Question: I'm trying to do a skin for Rainmeter which display reputation score and number of badges from an user profile page. Everything works great if the user have at least one badge from each category (gold, silver, bronze), but in my case for example, I don't have any gold badges yet and the skin looks something like . The desired output will be something like Stack Overflow 401 0 1 7. My actual code is the following.
'''
[Rainmeter]
Author=Dragos Sandu
Update=1000
DynamicWindowSize=1
[Metadata]
Name=Stack Overflow Stats
Author=Dragos Sandu
Version=28 March 2015 rev 1
License=Creative Commons Attribution-Non-Commercial-Share Alike 3.0
Information=Simple stats displaying for Stack Overflow
[Variables]
FontName=Trebuchet MS
FontSize=12
[MeasureAll]
Measure=Plugin
Plugin=Plugins\WebParser.dll
URL=http://stackoverflow.com/users/<PHONE>/dragos-sandu
RegExp=(?siU)<span class="reputation-score">(.*)</span>.*<span class="badgecount">(.*)</span>.*<span class="badgecount">(.*)</span>.*<span class="badgecount">(.*)</span>
[MeasureReputation]
Measure=Plugin
Plugin=WebParser
URL=[MeasureAll]
StringIndex=1
[MeasureGold]
Measure=Plugin
Plugin=WebParser
URL=[MeasureAll]
StringIndex=2
[MeasureSilver]
Measure=Plugin
Plugin=WebParser
URL=[MeasureAll]
StringIndex=3
[MeasureBronze]
Measure=Plugin
Plugin=WebParser
URL=[MeasureAll]
StringIndex=4
[MeterText]
Meter=String
Prefix="Stack Overflow "
FontFace=#FontName#
FontColor=#FFF
FontSize=#FontSize#
StringAlign=Left
[MeterReputation]
Meter=String
MeasureName=MeasureReputation
FontFace=#FontName#
FontColor=F0F0F0
FontSize=#FontSize#
StringAlign=Left
StringStyle=bold
X=120
[MeterGold]
Meter=String
MeasureName=MeasureGold
X=195
FontFace=#FontName#
FontColor=FFCC00
FontSize=#FontSize#
StringStyle=bold
StringAlign=Left
[MeterSilver]
Meter=String
MeasureName=MeasureSilver
X=235
FontFace=#FontName#
FontColor=C5C5C5
FontSize=#FontSize#
StringStyle=bold
StringAlign=Left
[MeterBronze]
Meter=String
MeasureName=MeasureBronze
X=285
FontFace=#FontName#
FontColor=CC9966
FontSize=#FontSize#
StringStyle=bold
StringAlign=Left
'''
I read something about Webparser Lookahead Assertions and try to do a working RegExp but with no success. The best result I had was '(?siU)<span class="reputation-score">(.*)</span>(?(?=.*<span title="(.*) gold))(?(?=.*<span title="(.*) silver))(?(?=.*<span title="(.*) bronze))' but it didn't provide what i want. What should be the correct RegExp? Thanks!
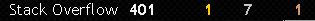
Answer: I had given up with this little project, but today I finally succeed. Stackoverflow has recently changed his look a bit and his classes and HTML too. So, now I was able to parse the desire information using the Lookahead Assertions method metion in the <URL>. For everyone who it's interested I will post my working RegExp below. Also, a link to entire Rainmeter Skin will be available soon.
'''
RegExp=(?siU)<div class="reputation" title="reputation">(.*)<span.*(?(?=.*class="badge1-alternate").*<span class="badge1"></span><span class="badgecount">(.*)</span></span>).*(?(?=.*class="badge2-alternate").*<span class="badge2"></span><span class="badgecount">(.*)</span></span>).*(?(?=.*class="badge3-alternate").*<span class="badge3"></span><span class="badgecount">(.*)</span></span>)
'''